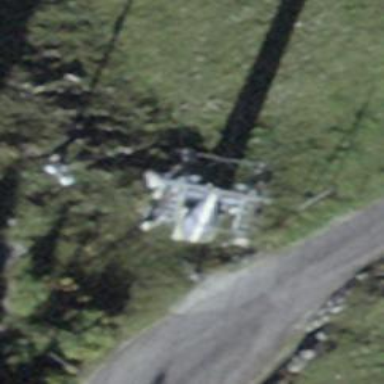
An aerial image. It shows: Pylon for aerialway.